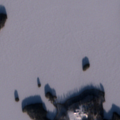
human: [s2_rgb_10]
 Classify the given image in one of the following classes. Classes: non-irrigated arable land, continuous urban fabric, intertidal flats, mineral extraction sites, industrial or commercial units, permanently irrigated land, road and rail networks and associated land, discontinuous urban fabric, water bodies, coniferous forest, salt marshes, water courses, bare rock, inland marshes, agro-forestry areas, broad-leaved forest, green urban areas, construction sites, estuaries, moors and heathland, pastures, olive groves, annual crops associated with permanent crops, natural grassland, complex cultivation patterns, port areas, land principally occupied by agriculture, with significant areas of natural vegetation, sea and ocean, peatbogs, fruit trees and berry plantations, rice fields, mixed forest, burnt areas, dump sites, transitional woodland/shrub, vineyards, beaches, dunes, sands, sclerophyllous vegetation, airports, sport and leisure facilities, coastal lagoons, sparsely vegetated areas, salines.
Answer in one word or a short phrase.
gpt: broad-leaved forest, mixed forest, water bodies